Question: Driving me crazy please help....
In the admin when I save a new project it saves the same thing 3 times! Can anyone spot why? this only happens with the Django debug toolbar installed running Django 1.5

'''
# List of callables that know how to import templates from various sources.
TEMPLATE_LOADERS = (
'django.template.loaders.filesystem.Loader',
'django.template.loaders.app_directories.Loader',
# 'django.template.loaders.eggs.Loader',
)
MIDDLEWARE_CLASSES = (
'django.middleware.common.CommonMiddleware',
'django.contrib.sessions.middleware.SessionMiddleware',
'django.middleware.csrf.CsrfViewMiddleware',
'django.contrib.auth.middleware.AuthenticationMiddleware',
'django.contrib.messages.middleware.MessageMiddleware',
'django.contrib.flatpages.middleware.FlatpageFallbackMiddleware',
'debug_toolbar.middleware.DebugToolbarMiddleware',
# Uncomment the next line for simple clickjacking protection:
# 'django.middleware.clickjacking.XFrameOptionsMiddleware',
)
TEMPLATE_DIRS = (
LOCAL_PATH + '/templates/',
)
TEMPLATE_CONTEXT_PROCESSORS = (
"django.contrib.auth.context_processors.auth",
"django.core.context_processors.debug",
"django.core.context_processors.i18n",
"django.core.context_processors.media",
"django.core.context_processors.static",
"django.core.context_processors.request",
"django.contrib.messages.context_processors.messages",
"allauth.account.context_processors.account",
"allauth.socialaccount.context_processors.socialaccount",
)
INSTALLED_APPS = (
'django.contrib.auth',
'django.contrib.contenttypes',
'django.contrib.sessions',
'django.contrib.sites',
'django.contrib.messages',
'django.contrib.staticfiles',
'django.contrib.flatpages',
'grappelli.dashboard',
'grappelli',
'django.contrib.admin',
'django.contrib.admindocs',
'storages',
'south',
'allauth',
'allauth.account',
'allauth.socialaccount',
'allauth.socialaccount.providers.facebook',
#'allauth.socialaccount.providers.google',
#'allauth.socialaccount.providers.twitter',
'rest_framework',
'rest_framework.authtoken',
'products',
LOGGING = {
'version': 1,
'disable_existing_loggers': False,
'filters': {
'require_debug_false': {
'()': 'django.utils.log.RequireDebugFalse'
}
},
'handlers': {
'mail_admins': {
'level': 'ERROR',
'filters': ['require_debug_false'],
'class': 'django.utils.log.AdminEmailHandler'
}
},
'loggers': {
'django.request': {
'handlers': ['mail_admins'],
'level': 'ERROR',
'propagate': True,
},
}
}
# debug_toolbar settings
if DEBUG:
INTERNAL_IPS = ('127.0.0.1',)
MIDDLEWARE_CLASSES += (
'debug_toolbar.middleware.DebugToolbarMiddleware',
)
INSTALLED_APPS += (
'debug_toolbar',
)
DEBUG_TOOLBAR_PANELS = (
'debug_toolbar.panels.version.VersionDebugPanel',
'debug_toolbar.panels.timer.TimerDebugPanel',
'debug_toolbar.panels.settings_vars.SettingsVarsDebugPanel',
'debug_toolbar.panels.headers.HeaderDebugPanel',
'debug_toolbar.panels.profiling.ProfilingDebugPanel',
'debug_toolbar.panels.request_vars.RequestVarsDebugPanel',
'debug_toolbar.panels.sql.SQLDebugPanel',
'debug_toolbar.panels.template.TemplateDebugPanel',
'debug_toolbar.panels.cache.CacheDebugPanel',
'debug_toolbar.panels.signals.SignalDebugPanel',
'debug_toolbar.panels.logger.LoggingPanel',
)
DEBUG_TOOLBAR_CONFIG = {
'INTERCEPT_REDIRECTS': False,
}
'''
'''
def product_pre_save(sender, instance, **kwargs):
"""
This is sent at the beginning of a the product save() method.
"""
if not instance.pk:
instance._QRCODE = True
else:
if hasattr(instance, '_QRCODE'):
instance._QRCODE = False
else:
instance._QRCODE = True
models.signals.pre_save.connect(product_pre_save, sender=Product)
# def product_pre_delete(sender, instance, **kwargs):
# """
# Sent at the beginning of a product delete() method product queryset's delete() method.
# """
# if default_storage.exists(instance.qr_image):
# default_storage.delete(instance.qr_image)
# models.signals.pre_delete.connect(product_pre_delete, sender=Product)
def product_post_save(sender, instance, **kwargs):
if hasattr(instance, '_already_saving'):
del instance._already_saving
return
if instance._QRCODE:
instance._QRCODE = False
if instance.qr_image:
instance.qr_image.delete()
# Create url
instance.qr_url = instance.create_QR_URL()
qr = QRCode(4, QRErrorCorrectLevel.L)
qr.addData(instance.qr_url)
qr.make()
image = qr.makeImage()
#Save image to string buffer
image_buffer = StringIO()
image.save(image_buffer, format='JPEG')
image_buffer.seek(0)
#Here we use django file storage system to save the image.
file_name = 'UrlQR_%s.jpg' % instance.id
file_object = File(image_buffer, file_name)
content_file = ContentFile(file_object.read())
instance._already_saving = True
instance.qr_image.save(file_name, content_file, save=True)
models.signals.post_save.connect(product_post_save, sender=Product)
'''
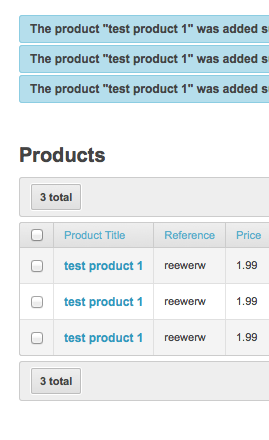
Answer: It's the ProfilingDebugPanel causes Admin model to save multiple data. They don't have latest commit for that bug. Until now they are finding solution for that.
Finally fixed but no release yet.
Disabling the profiler fixes this bug.